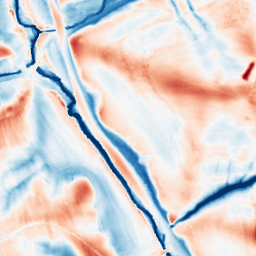
Category: edge_preserving
Decomposition family: guided
Decomposition parameters: radius: 16
eps: 0.001
Upsampling method: cubic_mitchell
Upsampling parameters: scale: 8
Upsampling scale: 8